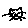
Label: cat